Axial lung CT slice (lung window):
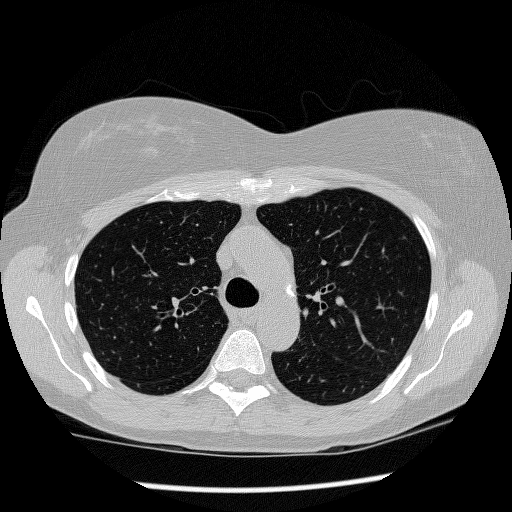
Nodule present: no